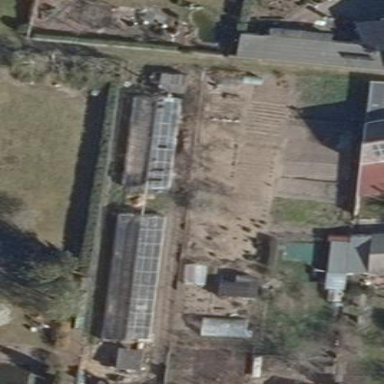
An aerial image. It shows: Greenhouse used for horticulture.